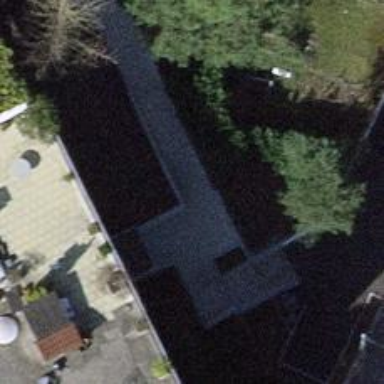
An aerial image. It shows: Steps with paving stones. Ramp is also available.